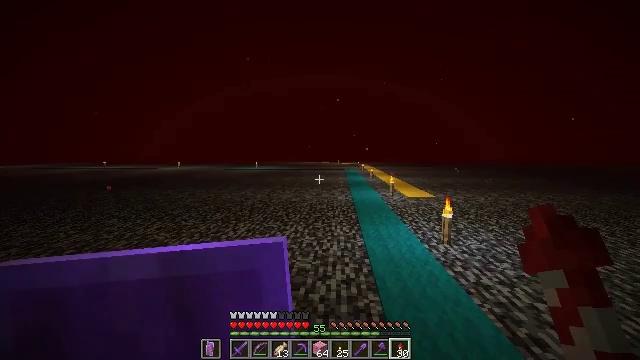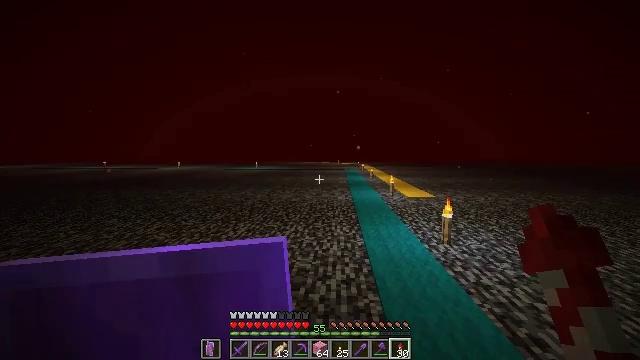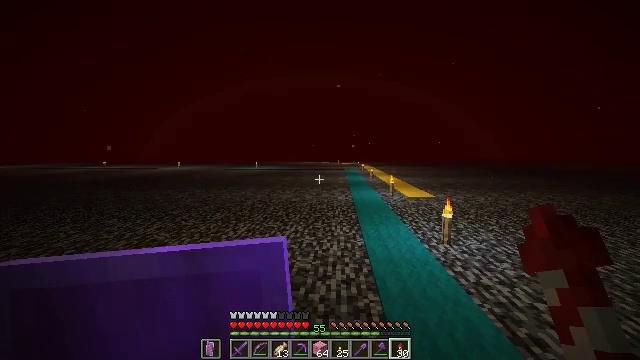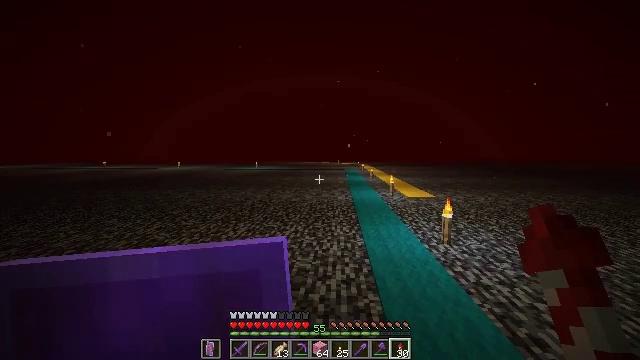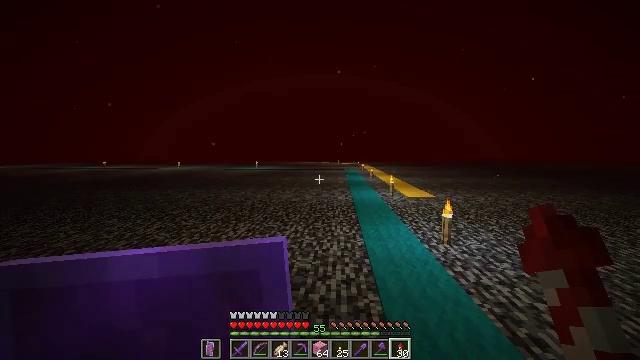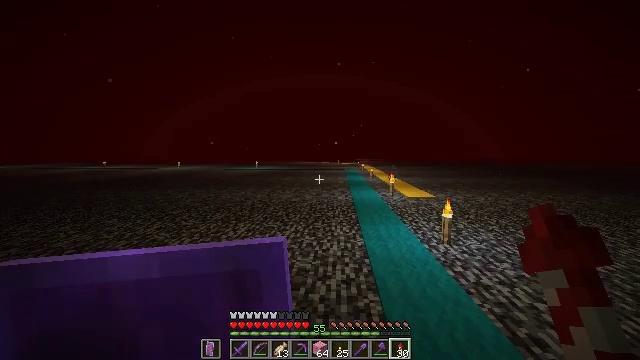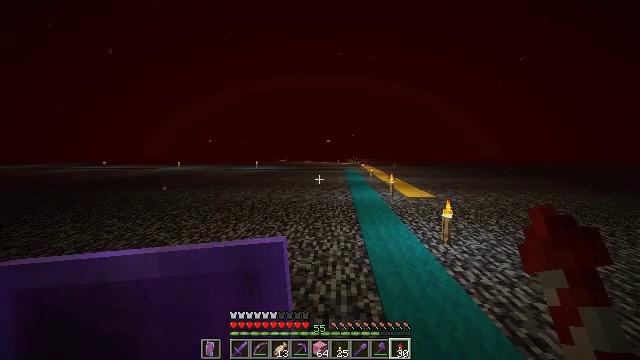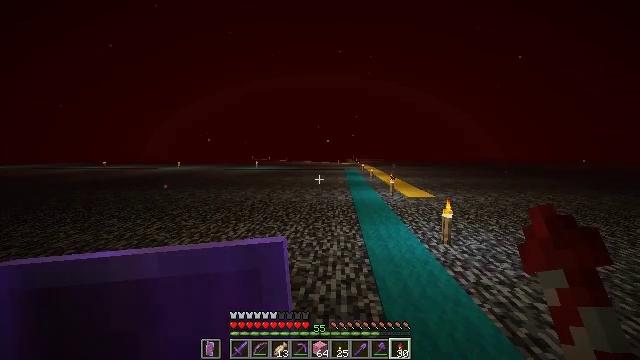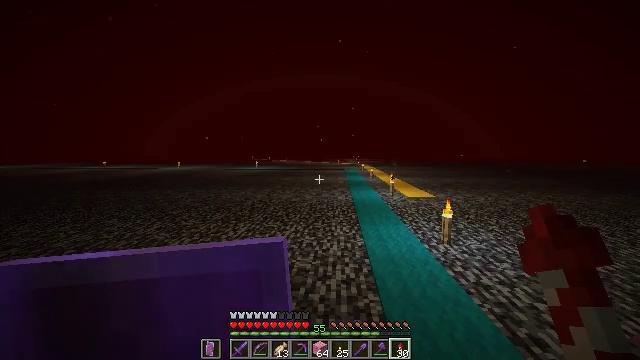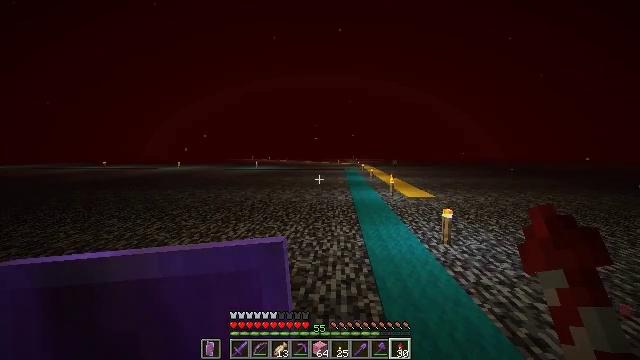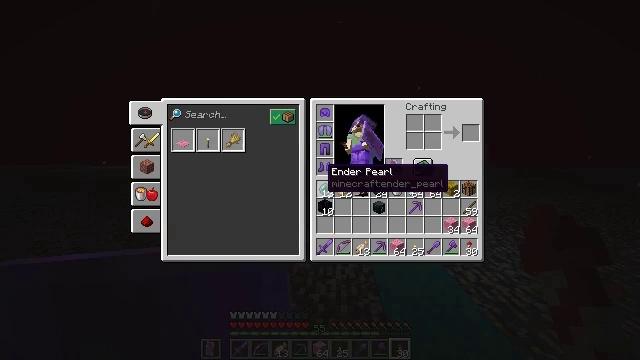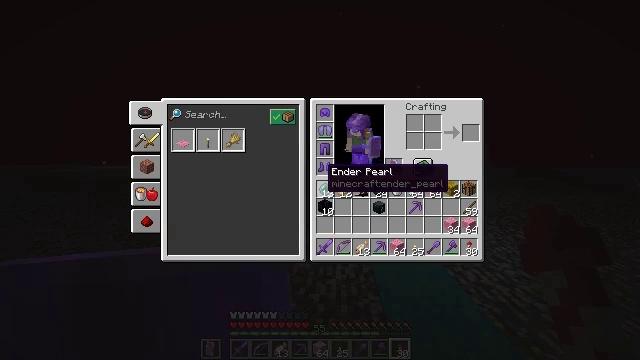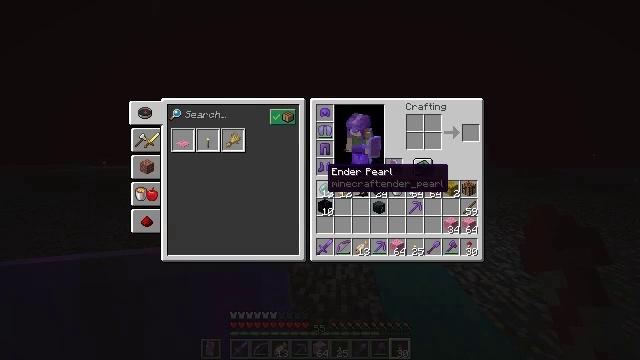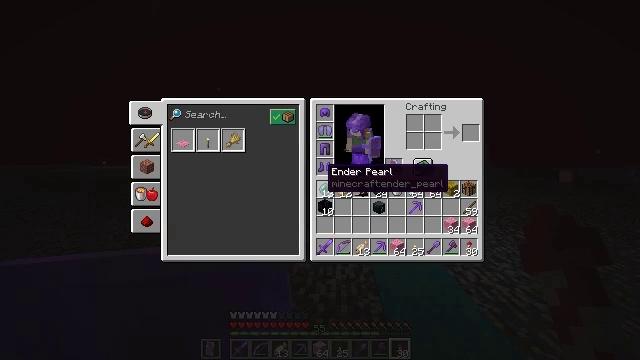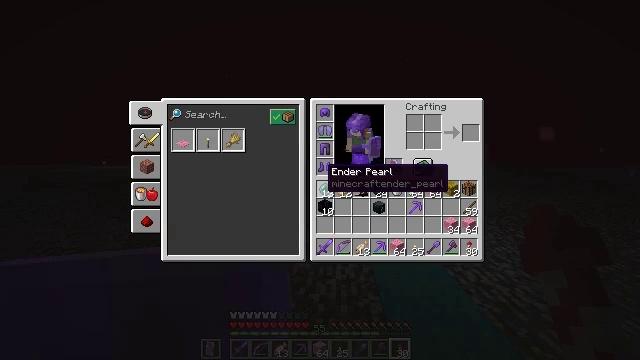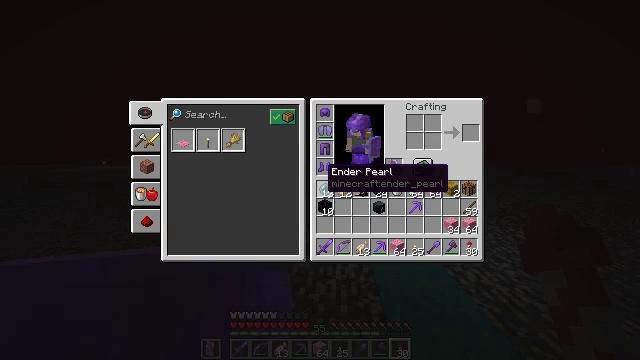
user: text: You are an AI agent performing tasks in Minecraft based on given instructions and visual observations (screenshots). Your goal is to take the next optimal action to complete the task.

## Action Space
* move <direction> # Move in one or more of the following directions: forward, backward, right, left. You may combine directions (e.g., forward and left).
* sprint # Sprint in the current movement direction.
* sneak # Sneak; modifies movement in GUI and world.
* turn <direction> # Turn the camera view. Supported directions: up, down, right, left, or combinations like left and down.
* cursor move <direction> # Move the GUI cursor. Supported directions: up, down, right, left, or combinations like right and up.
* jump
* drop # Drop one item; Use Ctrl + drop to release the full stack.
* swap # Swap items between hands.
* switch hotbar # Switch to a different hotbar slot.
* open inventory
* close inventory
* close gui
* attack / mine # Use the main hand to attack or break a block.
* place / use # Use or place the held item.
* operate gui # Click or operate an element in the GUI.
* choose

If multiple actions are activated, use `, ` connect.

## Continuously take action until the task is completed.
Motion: motion action
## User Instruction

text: craft item pink carpet
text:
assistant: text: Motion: no_op
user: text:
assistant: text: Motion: no_op
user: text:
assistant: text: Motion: no_op
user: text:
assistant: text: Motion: no_op
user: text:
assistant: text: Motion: no_op
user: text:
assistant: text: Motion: no_op
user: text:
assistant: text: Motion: no_op
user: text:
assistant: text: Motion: no_op
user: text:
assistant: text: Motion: no_op
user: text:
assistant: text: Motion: close inventory
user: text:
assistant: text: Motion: close inventory
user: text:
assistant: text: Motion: close inventory
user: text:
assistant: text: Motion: no_op
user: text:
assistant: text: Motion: no_op
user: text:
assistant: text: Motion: no_op
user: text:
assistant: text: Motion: no_op
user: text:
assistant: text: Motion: no_op
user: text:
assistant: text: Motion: turn left and up
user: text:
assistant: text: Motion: turn left and up
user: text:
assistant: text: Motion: turn left
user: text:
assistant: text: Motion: turn left
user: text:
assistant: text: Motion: turn left
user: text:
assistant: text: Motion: turn left
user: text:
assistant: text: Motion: no_op
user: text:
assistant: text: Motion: no_op
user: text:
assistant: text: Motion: no_op
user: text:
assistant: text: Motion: no_op
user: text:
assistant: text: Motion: no_op
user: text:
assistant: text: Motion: no_op
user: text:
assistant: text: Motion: no_op